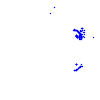
Particle: electron